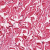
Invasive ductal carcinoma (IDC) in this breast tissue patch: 0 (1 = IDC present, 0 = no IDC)